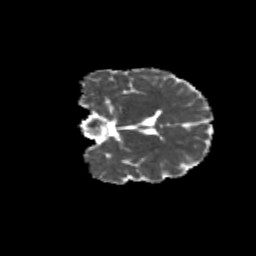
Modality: MD
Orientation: coronal
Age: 11
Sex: male
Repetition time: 9.512 s
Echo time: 0.089 s